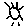
Label: sun